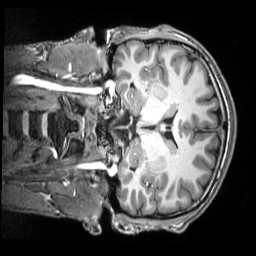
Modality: T1w
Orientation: coronal
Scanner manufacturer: siemens
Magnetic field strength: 3 T
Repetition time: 2.5 s
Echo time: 0.00343 s